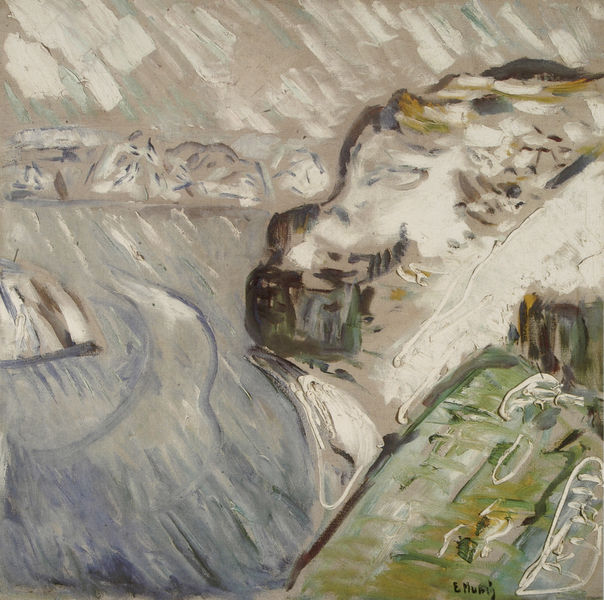
Titel: Schneesturm
Künstler: Edvard Munch
Standort: Oslo
Institution: Munch-Museet
Schlagwörter: berg, blau, himmel, meer, wasser, weiß, wolken, fluss, grün, landschaft, see, schnee, öl, hügel, natur, gewässer, wasserfall, küste, abstrakt, berge, gebirge, hang, modern, winter, sturm, regen